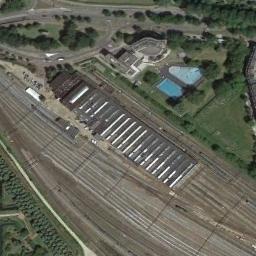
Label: railway_station